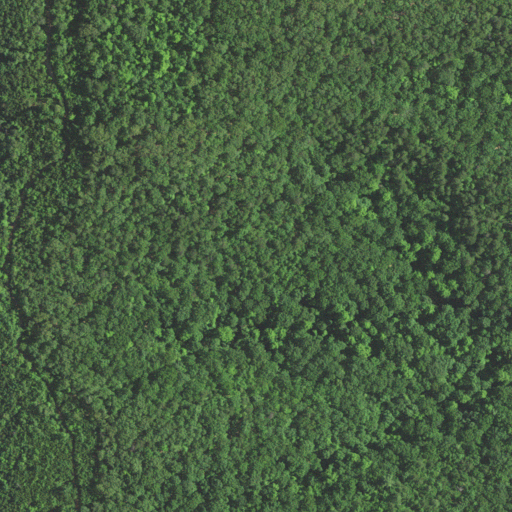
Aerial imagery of ridge(s) in North Carolina named Montague Hills containing deciduous forest, mixed forest, and evergreen forest